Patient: sex M, age 62
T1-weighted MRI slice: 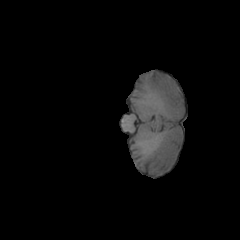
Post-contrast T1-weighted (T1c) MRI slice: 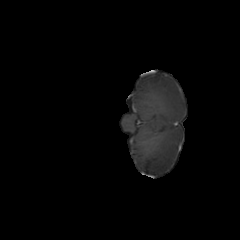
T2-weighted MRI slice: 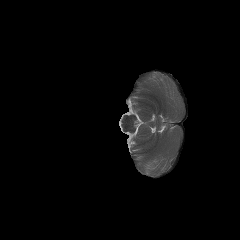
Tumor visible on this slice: no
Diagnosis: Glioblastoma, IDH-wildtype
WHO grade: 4